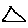
Label: triangle